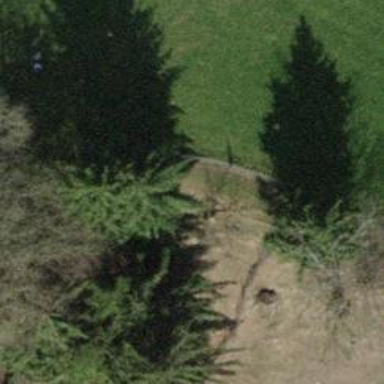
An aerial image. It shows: Evergreen needle-leaved tree.